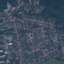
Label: Residential